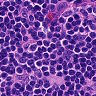
Metastatic tissue present: no